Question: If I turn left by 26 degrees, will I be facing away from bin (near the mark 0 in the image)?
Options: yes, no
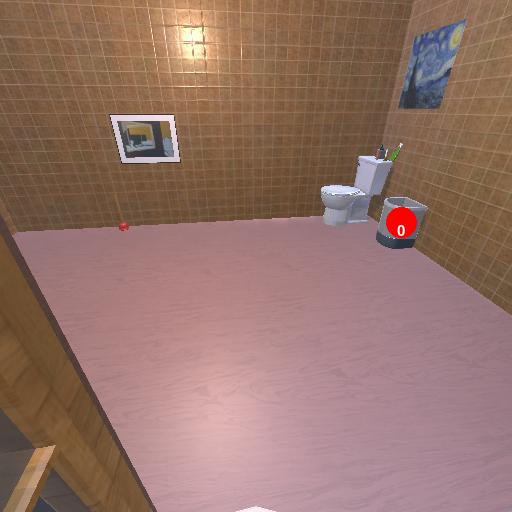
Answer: yes